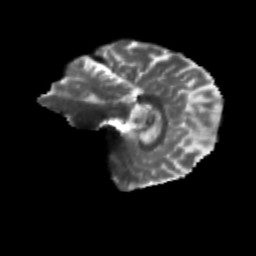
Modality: T2w
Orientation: sagittal
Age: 69
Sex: male
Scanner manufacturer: siemens
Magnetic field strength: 3 T
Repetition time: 4.71 s
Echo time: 0.0906 s